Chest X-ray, PA view. Patient: 55 years old, sex M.
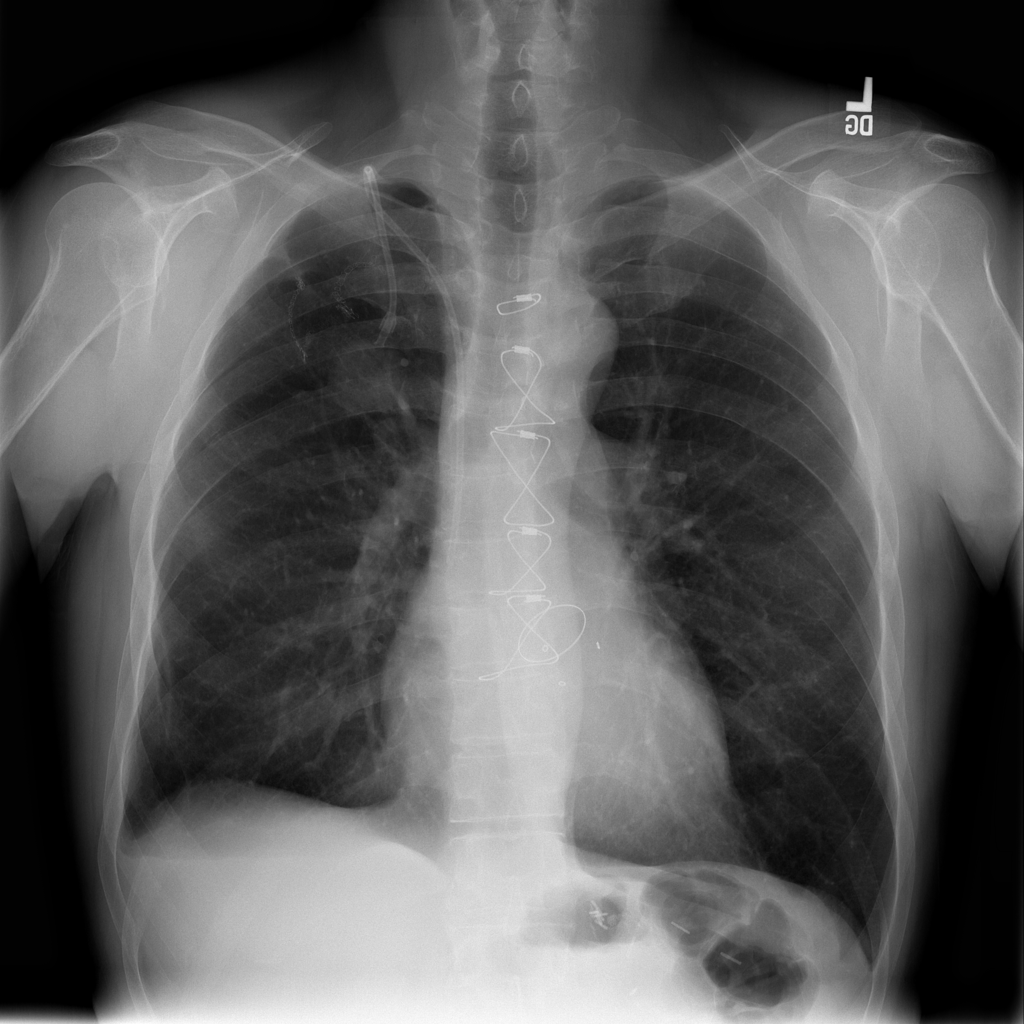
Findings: Pleural_Thickening